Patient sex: M
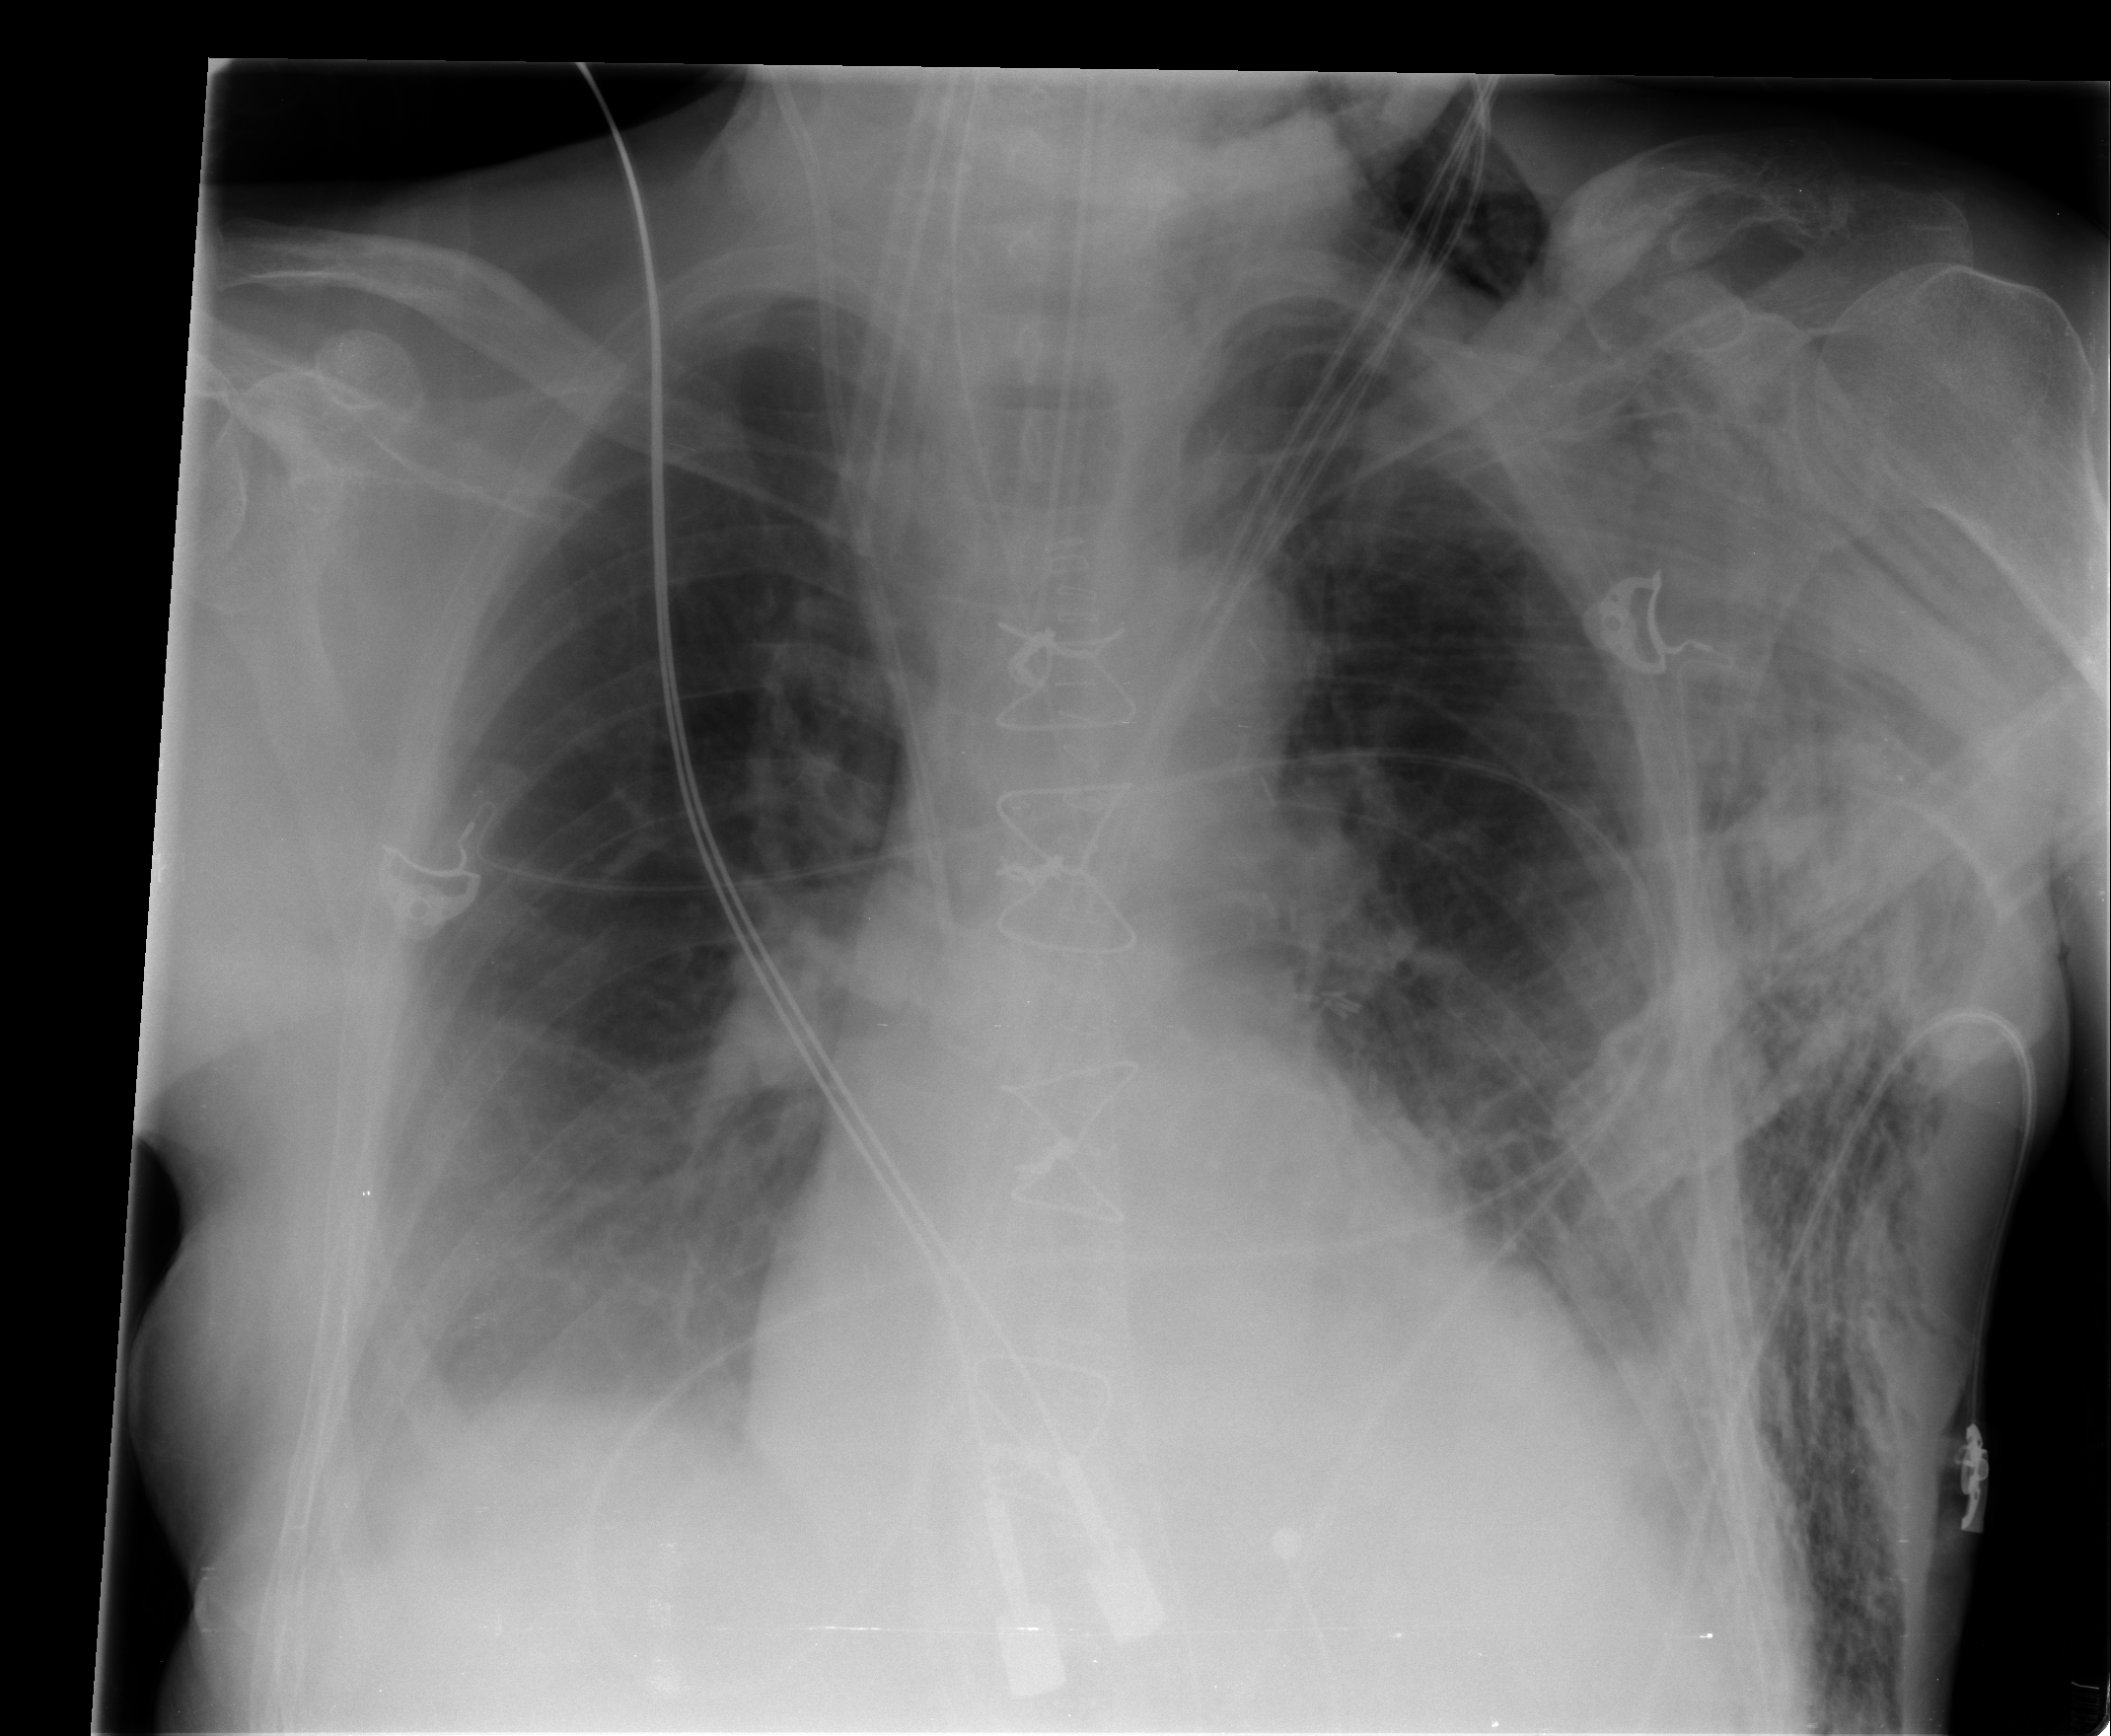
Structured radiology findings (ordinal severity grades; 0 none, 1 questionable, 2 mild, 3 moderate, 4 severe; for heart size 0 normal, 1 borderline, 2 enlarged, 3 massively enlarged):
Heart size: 2
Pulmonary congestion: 0
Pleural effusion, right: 2
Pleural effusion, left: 1
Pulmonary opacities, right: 0
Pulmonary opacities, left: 0
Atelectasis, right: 2
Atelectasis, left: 2